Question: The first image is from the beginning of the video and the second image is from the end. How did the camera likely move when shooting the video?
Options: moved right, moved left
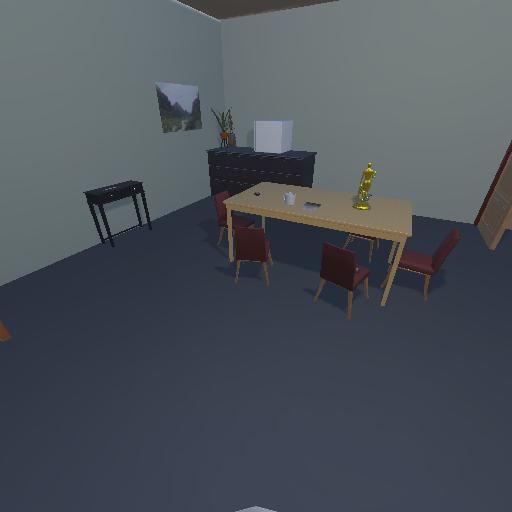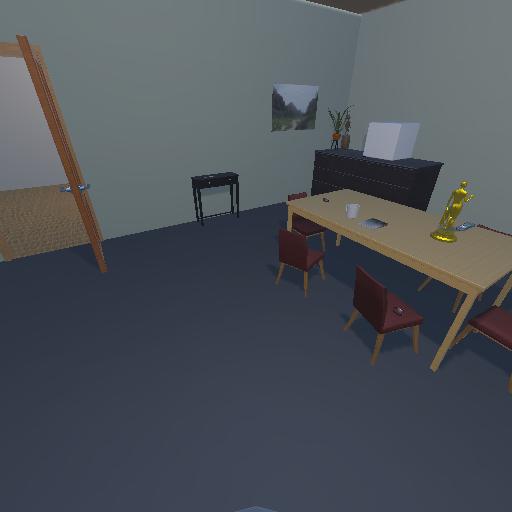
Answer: moved right